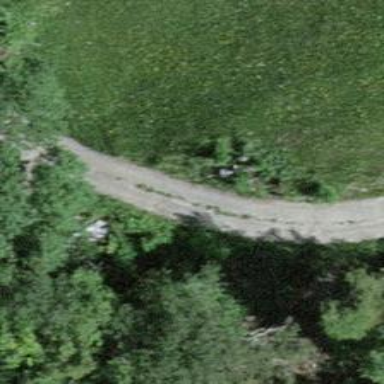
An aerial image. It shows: Driveway leading to service road.